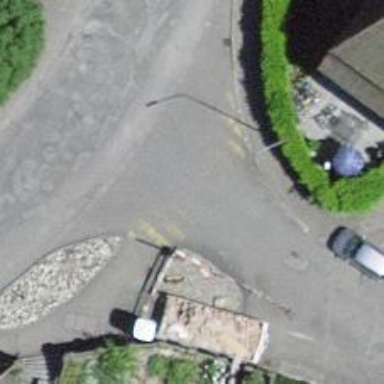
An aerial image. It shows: Zebra crossing on the road.